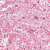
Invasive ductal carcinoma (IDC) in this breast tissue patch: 0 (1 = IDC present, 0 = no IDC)